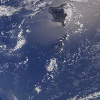
Label: water